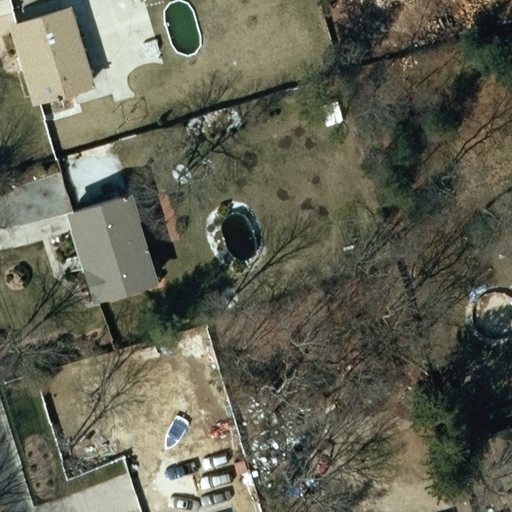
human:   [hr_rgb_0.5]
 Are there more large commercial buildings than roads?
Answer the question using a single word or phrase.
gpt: no

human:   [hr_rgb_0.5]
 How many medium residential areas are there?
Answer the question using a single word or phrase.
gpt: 0

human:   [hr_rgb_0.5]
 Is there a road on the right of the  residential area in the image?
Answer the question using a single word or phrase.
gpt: no

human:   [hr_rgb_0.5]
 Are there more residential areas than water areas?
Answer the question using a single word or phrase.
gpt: yes

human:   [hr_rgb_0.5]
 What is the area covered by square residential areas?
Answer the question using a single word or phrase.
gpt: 0m2

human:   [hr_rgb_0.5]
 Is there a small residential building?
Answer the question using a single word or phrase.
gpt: no

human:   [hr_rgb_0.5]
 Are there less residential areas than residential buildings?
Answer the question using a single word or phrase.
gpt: yes

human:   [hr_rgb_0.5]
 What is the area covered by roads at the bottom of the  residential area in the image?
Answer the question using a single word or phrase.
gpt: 0m2

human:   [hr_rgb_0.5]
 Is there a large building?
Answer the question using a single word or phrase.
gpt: no

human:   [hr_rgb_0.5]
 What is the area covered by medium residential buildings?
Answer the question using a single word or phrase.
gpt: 735m2

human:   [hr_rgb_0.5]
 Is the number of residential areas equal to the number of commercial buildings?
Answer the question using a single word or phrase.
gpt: no

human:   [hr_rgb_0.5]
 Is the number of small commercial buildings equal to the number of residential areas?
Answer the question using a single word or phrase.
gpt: no

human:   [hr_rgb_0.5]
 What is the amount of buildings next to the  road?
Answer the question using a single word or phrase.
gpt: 3

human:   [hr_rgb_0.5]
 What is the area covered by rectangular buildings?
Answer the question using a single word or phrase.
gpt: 493m2

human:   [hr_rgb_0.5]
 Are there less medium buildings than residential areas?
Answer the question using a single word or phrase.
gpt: no

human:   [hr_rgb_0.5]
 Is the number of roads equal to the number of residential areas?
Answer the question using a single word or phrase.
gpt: yes

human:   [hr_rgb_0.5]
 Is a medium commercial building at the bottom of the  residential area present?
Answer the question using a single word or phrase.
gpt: no

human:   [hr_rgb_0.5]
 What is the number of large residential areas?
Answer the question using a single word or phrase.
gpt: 1

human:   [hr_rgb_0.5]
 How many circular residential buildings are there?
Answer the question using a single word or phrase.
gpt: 0

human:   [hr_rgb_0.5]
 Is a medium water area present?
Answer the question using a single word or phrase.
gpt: no

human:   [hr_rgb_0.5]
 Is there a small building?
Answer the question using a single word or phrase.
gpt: no

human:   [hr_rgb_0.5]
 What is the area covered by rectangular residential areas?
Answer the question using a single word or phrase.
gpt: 10621m2

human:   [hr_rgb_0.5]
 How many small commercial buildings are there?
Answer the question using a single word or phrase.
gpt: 0

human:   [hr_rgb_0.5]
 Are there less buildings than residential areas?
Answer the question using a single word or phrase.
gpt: no

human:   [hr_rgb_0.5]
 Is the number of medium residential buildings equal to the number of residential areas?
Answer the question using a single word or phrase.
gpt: no

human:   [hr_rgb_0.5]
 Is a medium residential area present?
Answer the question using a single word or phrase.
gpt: no

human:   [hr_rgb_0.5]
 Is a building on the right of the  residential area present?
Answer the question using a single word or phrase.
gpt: no

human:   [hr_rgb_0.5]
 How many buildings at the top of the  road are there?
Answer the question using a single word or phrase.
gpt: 2

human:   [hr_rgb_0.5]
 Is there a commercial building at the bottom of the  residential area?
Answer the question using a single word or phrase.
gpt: no

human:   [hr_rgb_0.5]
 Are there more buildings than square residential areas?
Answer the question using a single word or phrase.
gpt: yes

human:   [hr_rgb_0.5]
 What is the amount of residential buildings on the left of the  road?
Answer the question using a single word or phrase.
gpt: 0

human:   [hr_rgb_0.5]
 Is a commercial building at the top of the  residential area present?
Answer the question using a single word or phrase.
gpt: no

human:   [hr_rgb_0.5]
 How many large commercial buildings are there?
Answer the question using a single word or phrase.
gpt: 0

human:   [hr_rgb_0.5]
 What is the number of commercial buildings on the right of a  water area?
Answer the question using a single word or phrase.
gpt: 0

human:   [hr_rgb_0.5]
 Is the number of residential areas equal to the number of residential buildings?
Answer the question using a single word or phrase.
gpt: no

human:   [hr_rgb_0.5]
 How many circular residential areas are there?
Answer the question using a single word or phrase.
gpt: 0